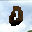
Label: 0